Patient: sex F, age 63
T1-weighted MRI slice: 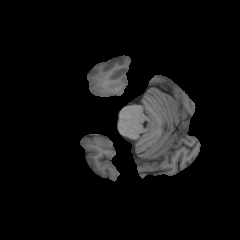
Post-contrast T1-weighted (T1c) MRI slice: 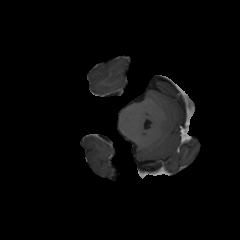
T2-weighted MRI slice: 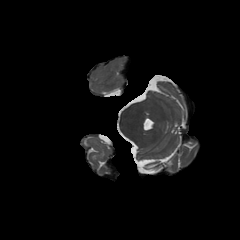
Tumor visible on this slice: no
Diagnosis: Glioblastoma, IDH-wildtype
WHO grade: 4